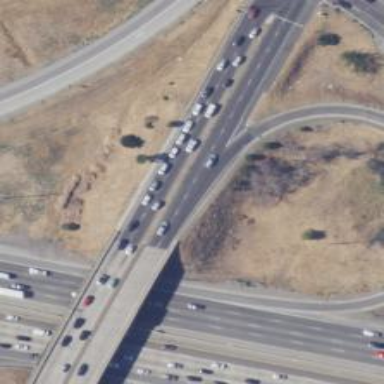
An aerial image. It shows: Bridge on expressway.